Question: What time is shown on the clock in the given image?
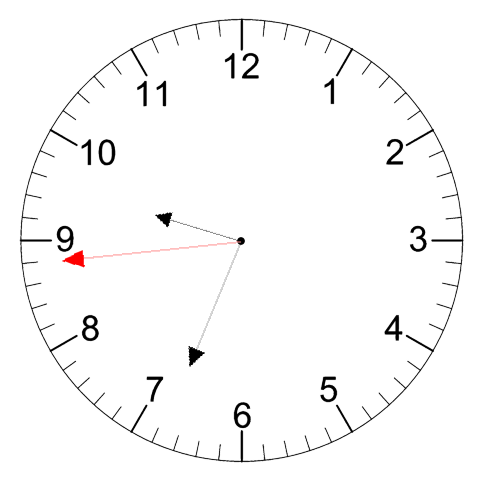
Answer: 09:33:44